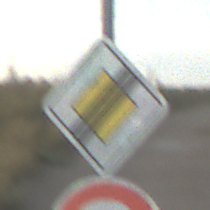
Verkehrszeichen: EndeVorfahrtsstrasse
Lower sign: Geschwindigkeit60
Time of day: SunriseSunset
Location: Outdoor (RoadRail)
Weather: PartlyCloudy
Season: NotSpecified
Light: Natural